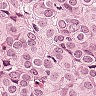
Metastatic tissue present: yes